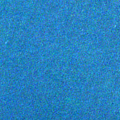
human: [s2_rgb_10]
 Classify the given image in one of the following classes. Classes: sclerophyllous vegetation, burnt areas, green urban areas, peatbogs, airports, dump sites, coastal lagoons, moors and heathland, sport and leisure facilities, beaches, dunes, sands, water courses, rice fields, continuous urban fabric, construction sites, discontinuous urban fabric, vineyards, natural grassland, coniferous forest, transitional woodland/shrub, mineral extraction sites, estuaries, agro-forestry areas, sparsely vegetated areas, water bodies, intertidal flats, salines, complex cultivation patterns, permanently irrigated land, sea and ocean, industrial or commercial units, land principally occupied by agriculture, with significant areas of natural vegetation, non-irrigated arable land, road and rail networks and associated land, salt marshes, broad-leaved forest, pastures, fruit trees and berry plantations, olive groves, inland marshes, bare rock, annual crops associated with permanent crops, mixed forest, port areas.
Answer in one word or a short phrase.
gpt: sea and ocean